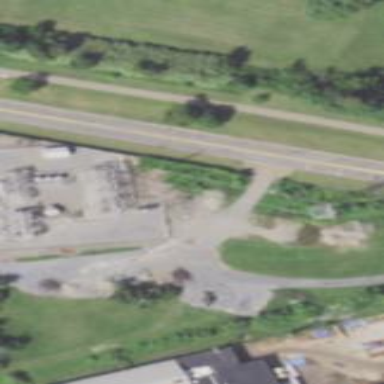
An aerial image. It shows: Substation surrounded by fence.